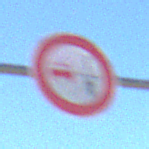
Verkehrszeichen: VerbotUeberholenEinspurigeFahrzeuge
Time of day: MorningAfternoon
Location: Outdoor (Suburban)
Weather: PartlyCloudy
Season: NotSpecified
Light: Natural